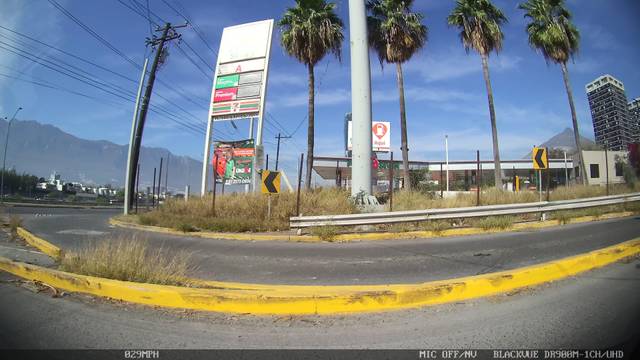
Region: Mexico
Coordinates: 25.67, -100.369